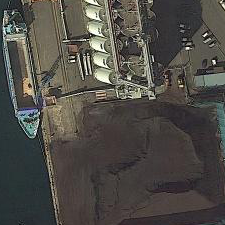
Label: Sand_carrier